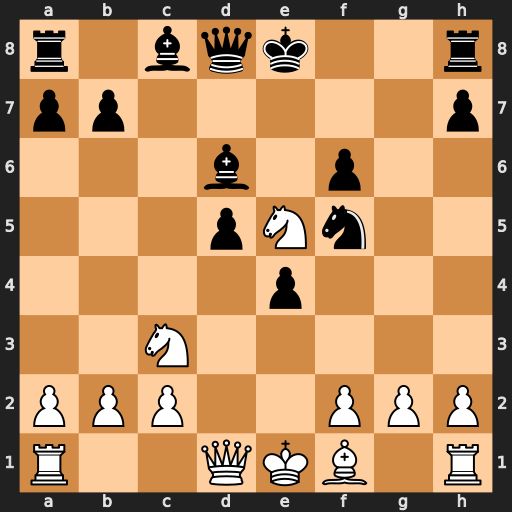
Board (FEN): r1bqk2r/pp5p/3b1p2/3pNn2/4p3/2N5/PPP2PPP/R2QKB1R
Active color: w
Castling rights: KQkq
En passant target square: -
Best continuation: Qh5+ Kf8 Qf7#